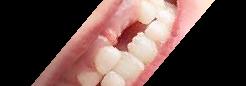
Condition: hypodontia